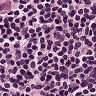
Metastatic tissue present: no